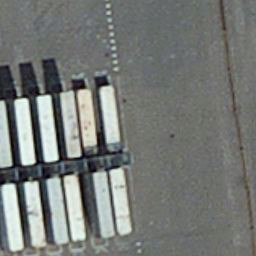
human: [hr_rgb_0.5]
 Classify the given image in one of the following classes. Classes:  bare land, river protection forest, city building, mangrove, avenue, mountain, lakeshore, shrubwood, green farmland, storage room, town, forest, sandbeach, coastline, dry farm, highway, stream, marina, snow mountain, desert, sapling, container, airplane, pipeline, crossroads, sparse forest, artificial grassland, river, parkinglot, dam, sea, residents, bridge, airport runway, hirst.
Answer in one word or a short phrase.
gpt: container